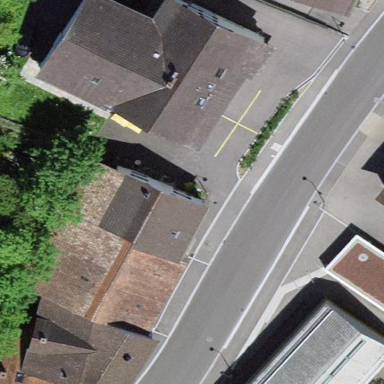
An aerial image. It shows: Simple and straightforward house.